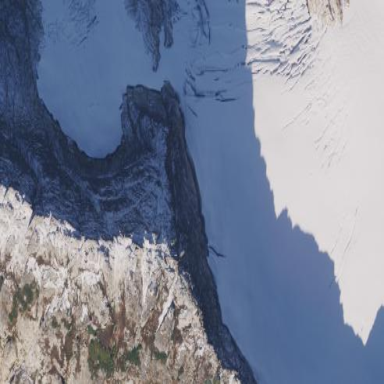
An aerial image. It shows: Stunning view of glacier.